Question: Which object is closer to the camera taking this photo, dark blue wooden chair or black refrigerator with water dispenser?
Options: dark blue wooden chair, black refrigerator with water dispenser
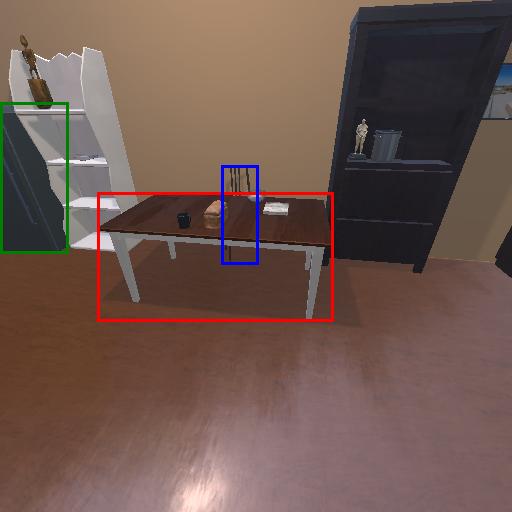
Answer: dark blue wooden chair